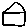
Label: house